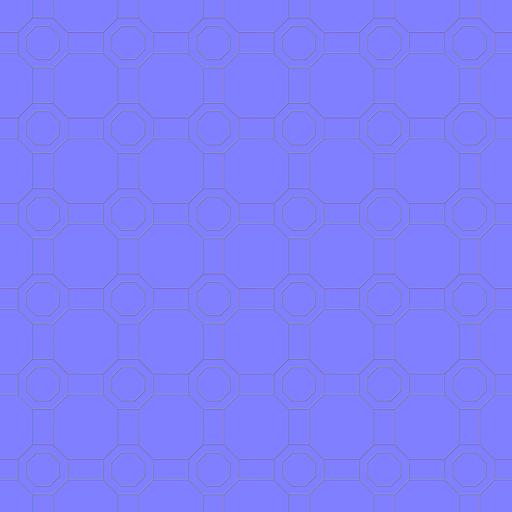
metal plates panels scifi